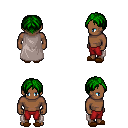
a pixel art fantasy rpg character, male body template, human, dark skin, gray cape, red pants, green parted hairstyle, brown slippers, four views (front, back, left, right), 2x2 character sprite sheet, small pixel art, hard edges, no anti-aliasing